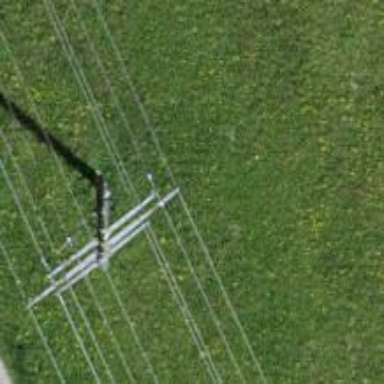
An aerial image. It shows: Concrete power pole.